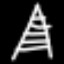
Label: The Eiffel Tower